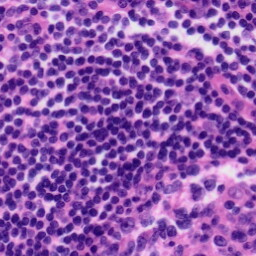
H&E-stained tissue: Tonsil